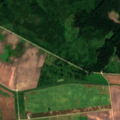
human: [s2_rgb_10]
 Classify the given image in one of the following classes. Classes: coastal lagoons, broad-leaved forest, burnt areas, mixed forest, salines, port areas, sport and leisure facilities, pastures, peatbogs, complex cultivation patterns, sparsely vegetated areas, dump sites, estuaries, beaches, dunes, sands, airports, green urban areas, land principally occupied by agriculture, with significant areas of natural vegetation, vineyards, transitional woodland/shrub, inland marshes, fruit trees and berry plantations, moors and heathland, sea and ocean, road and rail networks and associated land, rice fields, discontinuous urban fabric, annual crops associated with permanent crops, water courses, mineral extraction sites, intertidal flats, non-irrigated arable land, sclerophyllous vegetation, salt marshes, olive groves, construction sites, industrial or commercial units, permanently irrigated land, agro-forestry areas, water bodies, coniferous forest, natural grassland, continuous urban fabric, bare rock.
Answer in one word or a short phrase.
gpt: non-irrigated arable land, pastures, coniferous forest, mixed forest, transitional woodland/shrub